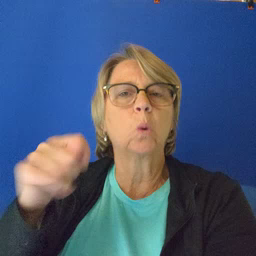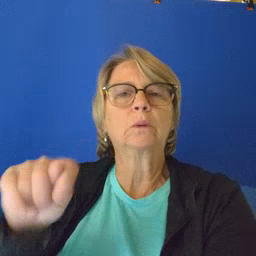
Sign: toy